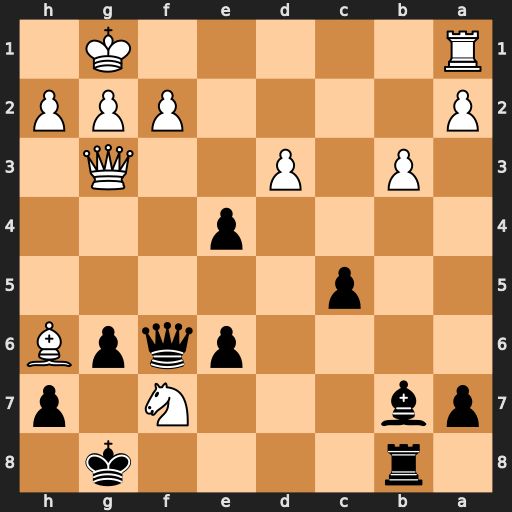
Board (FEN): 1r4k1/pb3N1p/4pqpB/2p5/4p3/1P1P2Q1/P4PPP/R5K1
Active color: b
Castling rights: -
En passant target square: -
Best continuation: Qxa1+ Bc1 Qxc1#